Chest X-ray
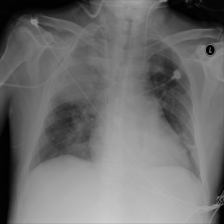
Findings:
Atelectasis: negative
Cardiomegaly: negative
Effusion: negative
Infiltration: negative
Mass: negative
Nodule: negative
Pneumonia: negative
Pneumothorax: negative
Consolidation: negative
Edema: negative
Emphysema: negative
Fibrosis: negative
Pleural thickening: negative
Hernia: negative